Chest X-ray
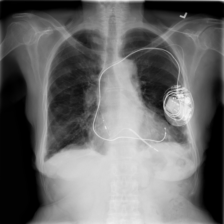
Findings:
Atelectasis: negative
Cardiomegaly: negative
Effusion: negative
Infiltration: negative
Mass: negative
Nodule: negative
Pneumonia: negative
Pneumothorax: negative
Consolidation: negative
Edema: negative
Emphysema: negative
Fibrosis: negative
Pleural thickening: negative
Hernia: negative